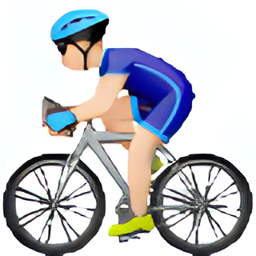
Name: man biking type 1 2
Emoji: 🚴🏻‍♂️
Group: People & Body
Sub-group: person-sport